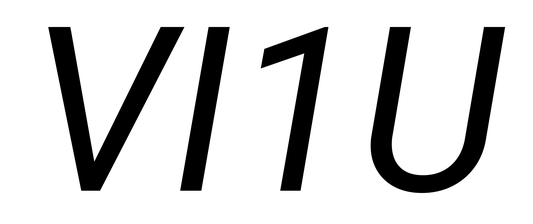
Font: Roboto-Italic_Italic